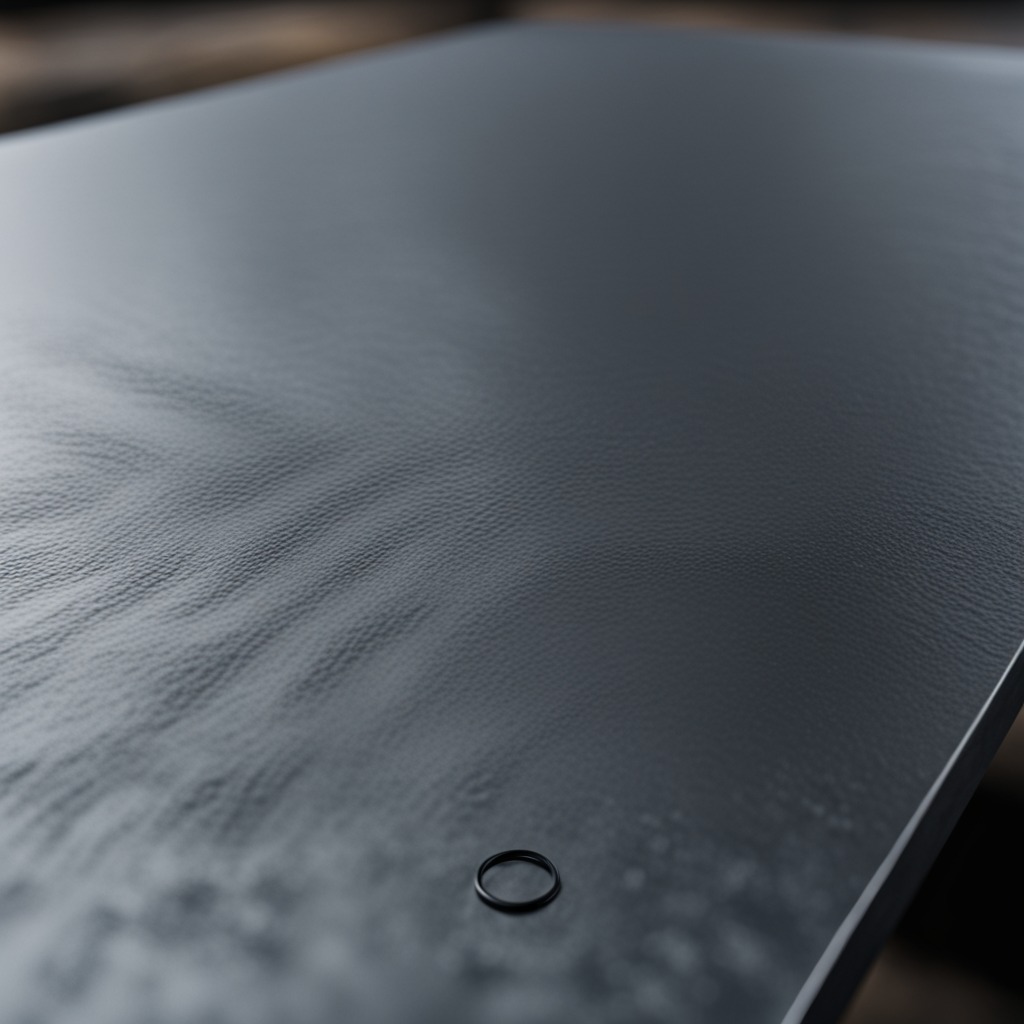
A rubber O-ring is lying on a cold steel table in a mining workshop.